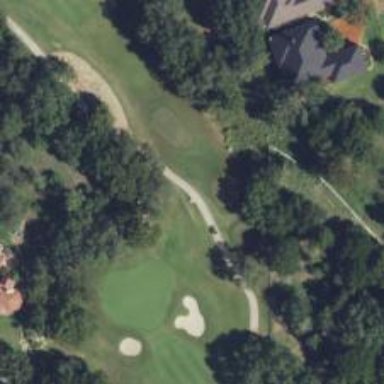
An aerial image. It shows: Golf cartpath that is also road path.